ТЭЦ снабжает жилой район горячей водой под высоким давлением, имеющей на выходе из котельной температуру $T_{0}=120^{\circ} С$. Вода течет по стальной трубе радиусом $R=20~см$, покрытой теплоизолирующим слоем минеральной ваты толщиной $h=4~см$ и расположенной на открытом воздухе. Расход воды $\mu=100~кг/с$. Температура окружающего воздуха $T_{В}=-20^{\circ} С$. Коэффициент теплопроводности ваты $\chi=0.08~Вт/ (м \cdot К)$. Коэффициент теплопроводности стали на несколько порядков больше, чем у минеральной ваты. Найдите температуру воды $T_{к}$ на конце теплотрассы в двух случаях:
Длина теплотрассы $L_{1}=10~км$.
Длина теплотрассы $L_{2}=100~км$. Удельная теплоемкость воды $c=4200~Дж/(кг \cdot К)$. Примечание. Количество теплоты $\Delta q$, проходящее через слой вещества площадью $S$ и толщиной $h$ за время $\Delta t$ при разности температур $\Delta T$, определяется соотношением $\Delta q=\chi(S / h) \Delta T \Delta t$, где $\chi-$ коэффициент теплопроводности.
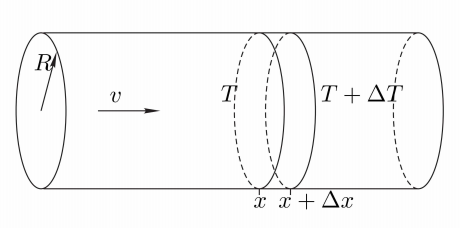
Длина теплотрассы $L_{1}=10~км$.
Решение: Рассмотрим малый участок трубы $\Delta x$ (см. рисунок).  В выделенный участок трубы вода втекает при температуре $T$, а вытекает при темпеpaтуре $T+\Delta T(\Delta T<0)$. Таким образом, за время $\Delta t$ протекшая вода отдаёт на участке $\Delta x$ количество теплоты $\Delta Q=-c \mu \Delta T \Delta t$, где $c$ - удельная теплоемкость воды. Такое же количество теплоты в стационарном режиме передается через теплоизолирующий слой окружающему воздуху: $$ \Delta Q=\chi \frac{2 \pi R \Delta x}{h}\left(T-T_{в}\right) \Delta t. $$ Приравнивая эти выражения, и в пределе, заменяя $\Delta T$ и $\Delta x$ на $d T$ и $d x$, можно записать $$ \frac{d T}{T-T_{в}}=-A d x, $$ где $A=\chi \frac{2 \pi R}{c \mu h}$ - постоянный множитель. При вычислении численного значения $A$ следует учесть поправку на толщину теплоизолирующего слоя и вместо значения $R=20~см$ подставлять $(R+h / 2)=22~см$. Тогда $$ A=6.54 \cdot 10^{-6}~м^{-1}. $$ Интегрируя левую часть уравнения в пределах от $T_{0}$ до $T_{к}$, а правую, соответственно, от $0$ до $L$, получим $$ \begin{gathered} \ln \frac{T_{к}-T_{в}}{T_{0}-T_{в}}=-A L, \\ T_{к}=T_{в}+\left(T_{0}-T_{в}\right) e^{-A L}. \end{gathered} $$ Для теплотрассы длиной $L_{1}=10~км$ получаем $$ T_{к 1}=-20+(120+20) e^{-0.0654} \approx 111~^{\circ}С. $$
Ответ: $$ T_{к 1} \approx 111~^{\circ}С. $$

Длина теплотрассы $L_{2}=100~км$.
Решение: Для теплотрассы длиной $L_{2}=100~км$ получаем $$ T_{к 2}=-20+(120+20) e^{-0.654} \approx 53~^{\circ}С. $$ Примечание. При длине теплотрассы $L_{1}=10~км$ температура понизилась незначительно, поэтому в этом случае задачу можно решить приближенно без интегрирования уравнения, предполагая, что теплообмен с окружающим воздухом во всей трубе идет при разности температур $\left(T_{0}-T_{в}\right)$, как на начальном участке теплотрассы. Это приводит к уравнению $$ -c \mu\left(T_{к 1}-T_{0}\right)=\chi \frac{2 \pi R L_{1}}{h}\left(T_{0}-T_{в}\right). $$ Выражая $T_{к 1}$, получим $$ T_{к 1}=T_{0}-A L_{1}\left(T_{0}-T_{в}\right) \approx 111~^{\circ}С. $$ Вычисление температуры $T_{к 2}$ подобным методом приводит к ошибочному результату: $T_{к 2} \approx 28~^{\circ}С$. Однако, можно предположить, что теплообмен вдоль всей теплотрассы происходит при некоторой средней температуре воды $\left(T_{0}+T_{к}\right) / 2$. В этом случае $$ T_{к 2}=\frac{T_{0}-A L_{2}\left(T_{0} / 2-T_{в}\right)}{1+A L_{2} / 2} \approx 50~^{\circ}С, $$ что является уже вполне приличным приближением.
Ответ: $$ T_{к 2} \approx 53~^{\circ}С. $$  Примечание. При длине теплотрассы $L_{1}=10~км$ температура понизилась незначительно, поэтому в этом случае задачу можно решить приближенно без интегрирования уравнения, предполагая, что теплообмен с окружающим воздухом во всей трубе идет при разности температур $\left(T_{0}-T_{в}\right)$, как на начальном участке теплотрассы. Это приводит к уравнению $$ -c \mu\left(T_{к 1}-T_{0}\right)=\chi \frac{2 \pi R L_{1}}{h}\left(T_{0}-T_{в}\right). $$ Выражая $T_{к 1}$, получим $$ T_{к 1}=T_{0}-A L_{1}\left(T_{0}-T_{в}\right) \approx 111~^{\circ}С. $$ Вычисление температуры $T_{к 2}$ подобным методом приводит к ошибочному результату: $T_{к 2} \approx 28~^{\circ}С$. Однако, можно предположить, что теплообмен вдоль всей теплотрассы происходит при некоторой средней температуре воды $\left(T_{0}+T_{к}\right) / 2$. В этом случае $$ T_{к 2}=\frac{T_{0}-A L_{2}\left(T_{0} / 2-T_{в}\right)}{1+A L_{2} / 2} \approx 50~^{\circ}С, $$ что является уже вполне приличным приближением.
Темы:
T, Теплопроводность, Всероссийские, Теплота, Температура, Теплообмен